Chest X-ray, AP view. Patient: 28 years old, sex F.
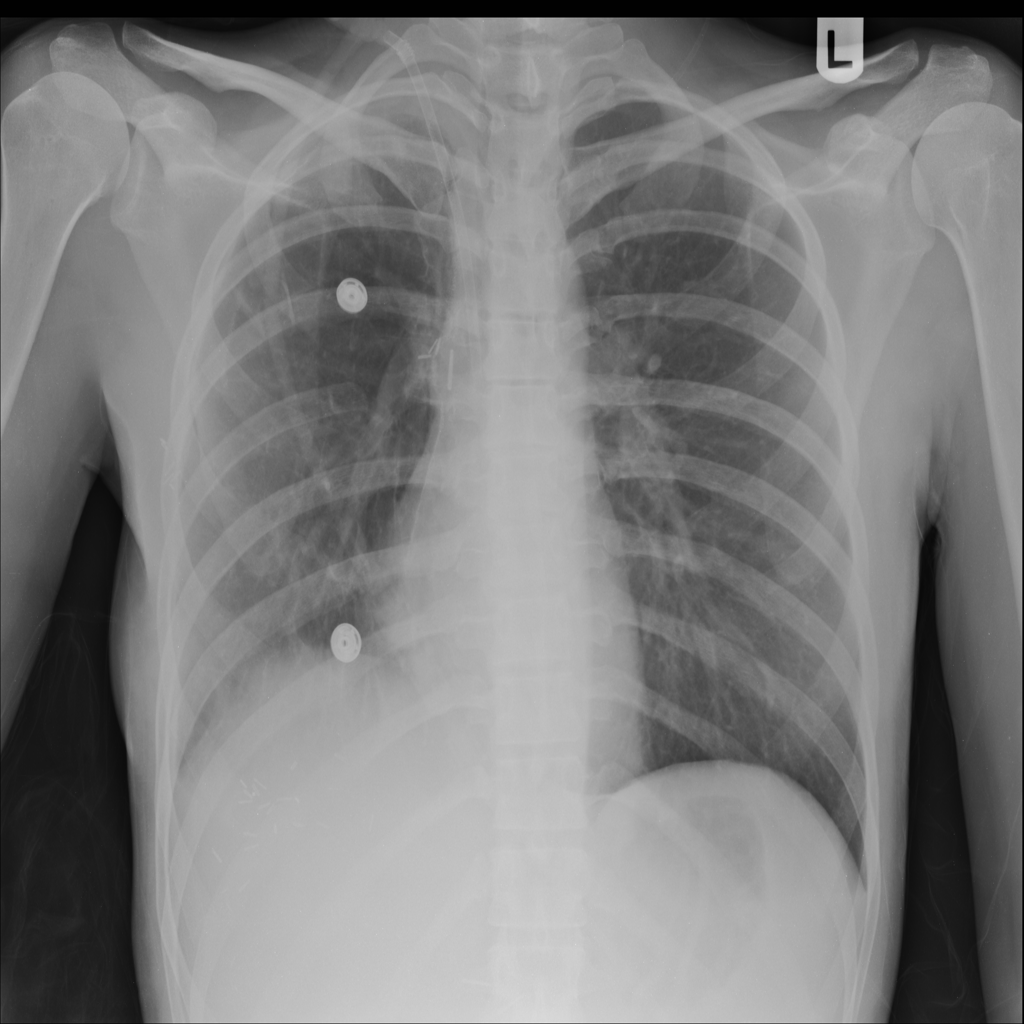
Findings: No Finding